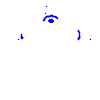
Particle: pion